Question: How do you position your UINavigationController on the top edge of your ipad..? Please see screenshot below..

I have a login screen, when i clicked the button.. I Will issue this command to display my main screen..
'''
HomeScreenViewController *controller = [[HomeScreenViewController alloc] initWithNibName:@"HomeScreenViewController" bundle:nil];
[self.view addSubview:controller.view];
'''
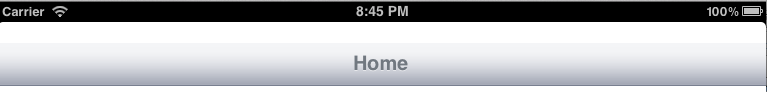
Answer: You can use 'setFrame' (message) to change the position of this view controller.
'''
CGRect frame = [controller.view frame];
// or as much as you like or (-) depending where you want to move it.
frame.origin.y += 100;
[controller.view setFrame:frame];
'''